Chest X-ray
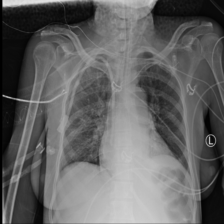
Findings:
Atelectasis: negative
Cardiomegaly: negative
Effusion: negative
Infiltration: negative
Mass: negative
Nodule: negative
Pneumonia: negative
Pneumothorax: negative
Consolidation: negative
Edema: negative
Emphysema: negative
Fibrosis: negative
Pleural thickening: negative
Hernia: negative